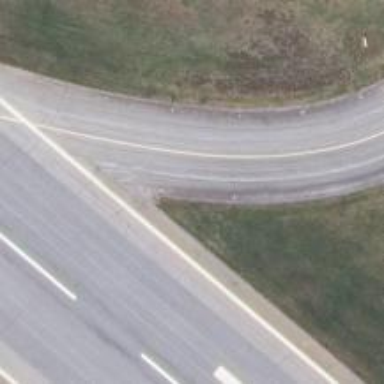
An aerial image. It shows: Image of taxiway at airport.